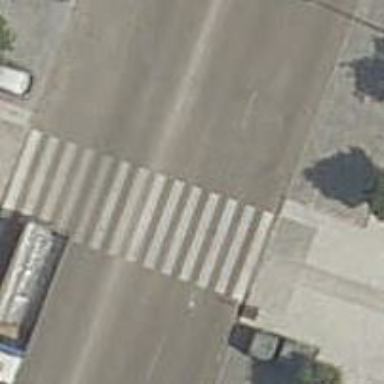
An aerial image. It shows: Footway.